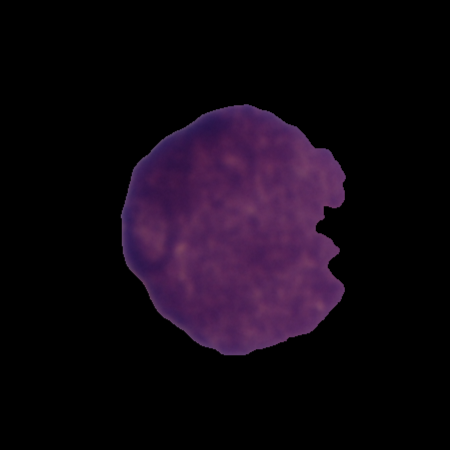
Label: cancer